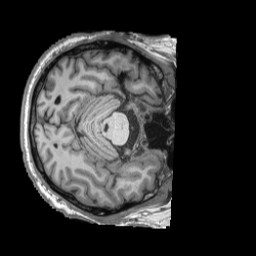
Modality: T1w
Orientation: axial
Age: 56
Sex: male
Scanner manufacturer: siemens
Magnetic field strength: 3 T
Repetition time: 2.53 s
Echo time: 0.00143 s